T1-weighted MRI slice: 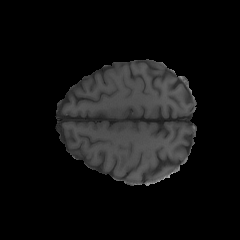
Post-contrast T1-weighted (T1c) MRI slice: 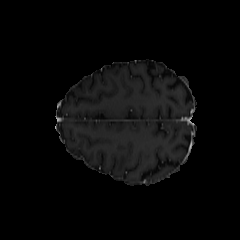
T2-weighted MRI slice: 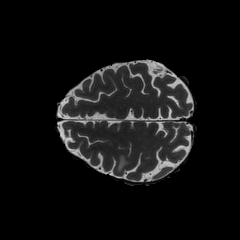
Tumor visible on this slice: yes